Question: When making a GUI in pyGTK, I frequently want to have multiple child objects expanding with a specified ratio. As an example (not my particular application, just something I felt was easy to draw), imagine I were creating some sort of photo viewer that displays EXIF metadata in a tab on the right, and I'd like these to maintain a 2:1 ratio, so the photo always takes up 2/3rds of the width and the metadata takes up 1/3rd of the width:

In wxWindows, you would assign each of these items a "weight" parameter, so the left 'VBox' would have 'weight = 2' and the right 'VBox' would have 'weight = 1', then as you resized the window, the containers would maintain their 2:1 ratio. In GTK+, however, it seems like all you can do is choose whether you want the containers to expand or not, so in this case I'd use something like:
'''
top_level_hbox.pack_start(exif_container, expand=False)
top_level_hbox.pack_start(photo_container, expand=True, fill=True)
'''
I believe, however, that this would leave 'exif_container' with a fixed size based on the size of its child widgets, and 'photo_container' would grow as necessary, so even if they originally had a 2:1 ratio, this would not survive the window being resized. Is there a simple or at least standard way of doing this sort of "weighted expansion" in GTK?
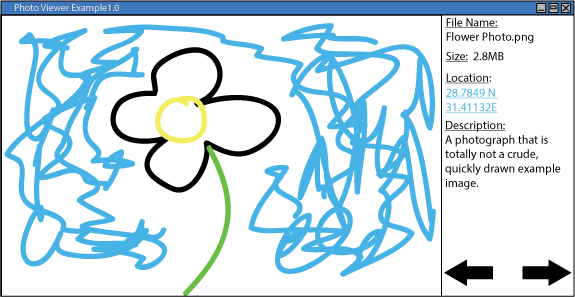
Answer: You could do this with a table layout. Ie. rather than use a hbox, create a gtk.Table, with a single row and 3 columns. Attach the photo part to span the first two columns, and the status panel to the third, which should maintain the 2:1 ratio you want as you expand them.
Eg.
'''
table = gtk.Table(rows=1, columns=3)
table.attach(photo_container, 0, 2, 0, 1) # Span column 0..2
table.attach(exif_container, 2, 3, 0, 1) # Span final column
window.add(table)
'''